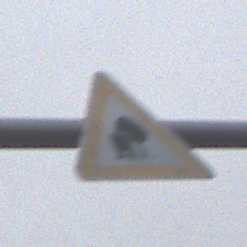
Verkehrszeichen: UnzureichendesLichtraumprofil
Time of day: MorningAfternoon
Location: Outdoor (Suburban)
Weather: Overcast
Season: NotSpecified
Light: Natural